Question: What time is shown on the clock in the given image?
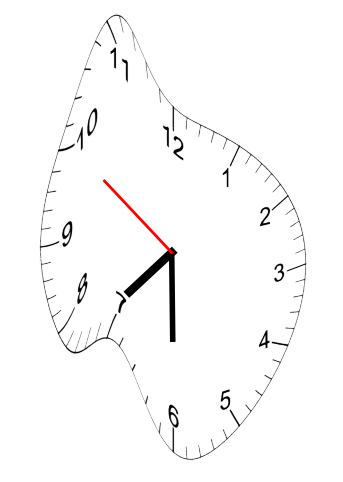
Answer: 07:29:50